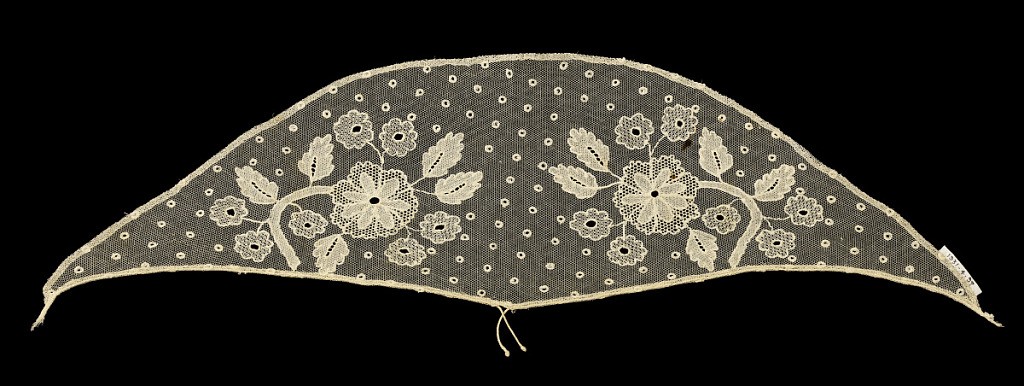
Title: Cap border
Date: ca. 1820
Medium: linen Technique: needlework on net
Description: Pointed oval with floral group at either end with a curving stem of small and large rosette-like blossoms. Powdered eyelets over ground. Drawstring in casing at lower edge.